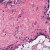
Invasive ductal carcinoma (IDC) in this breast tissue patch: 0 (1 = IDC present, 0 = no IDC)